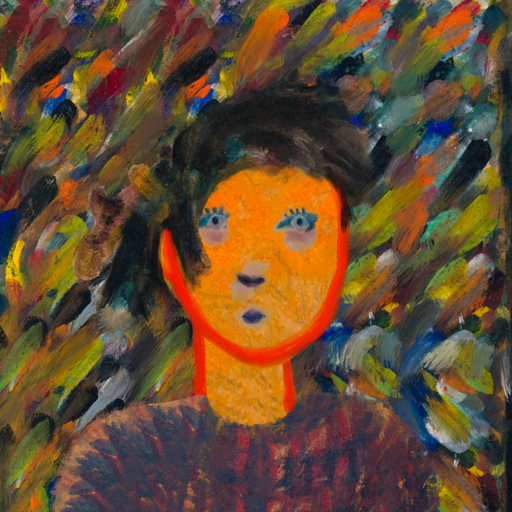
Background: An_Impression, Head And Neck Front: Sisters, Face Front: Hill_Girl, Bust: In_The_Sun, Hair Front: Pipe, Head Accessory: Blank, Second Necklace: Blank, Necklace: Blank, Baby: Blank